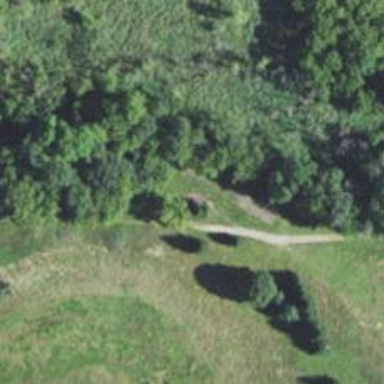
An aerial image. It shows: Path for both roads and golfers.